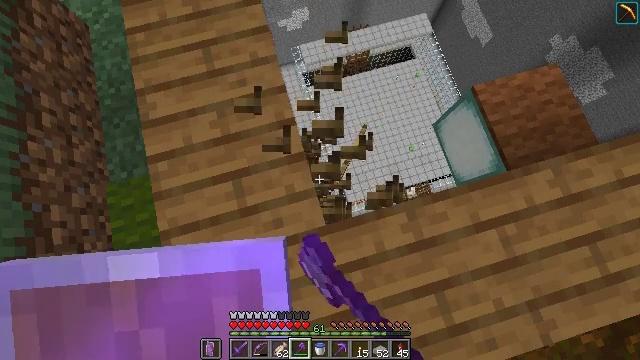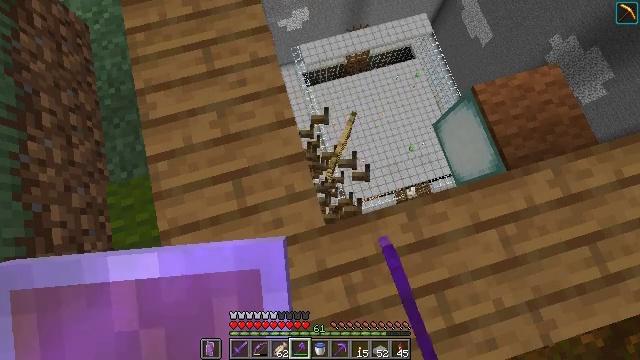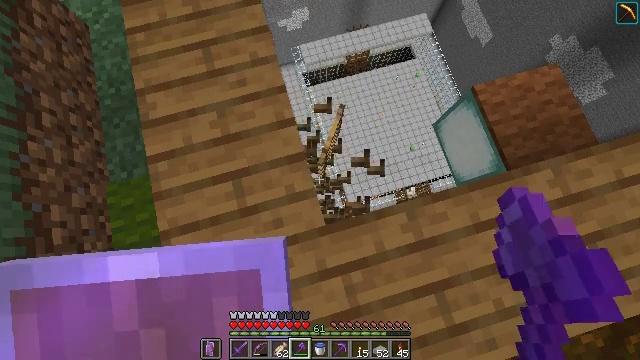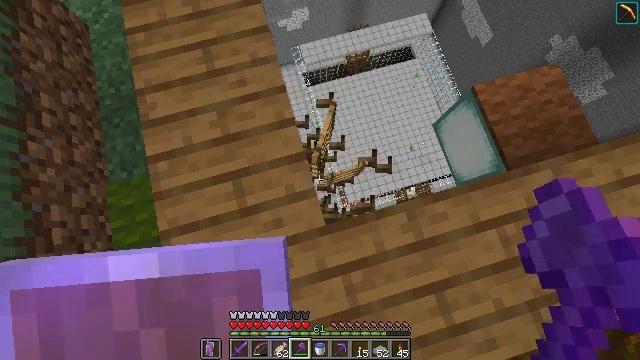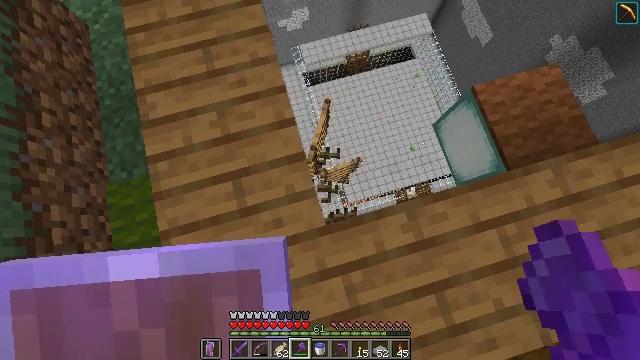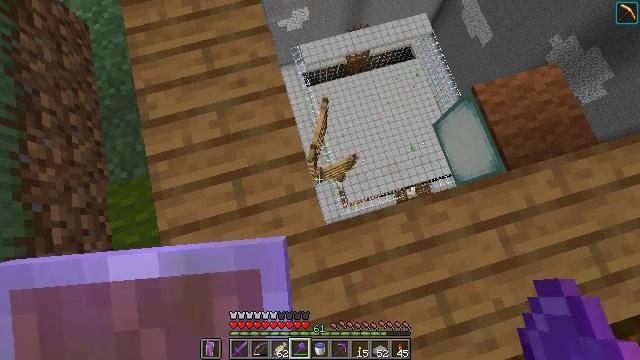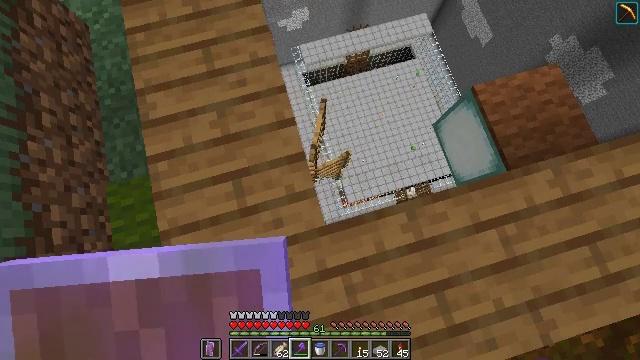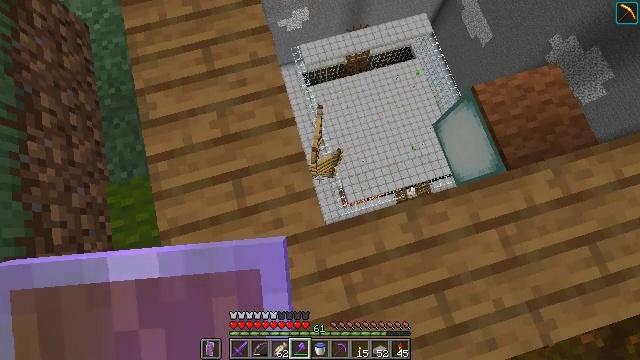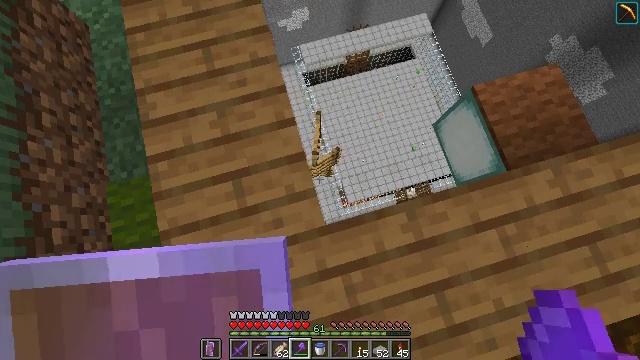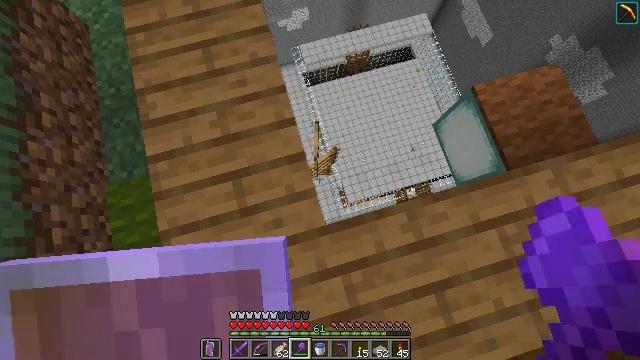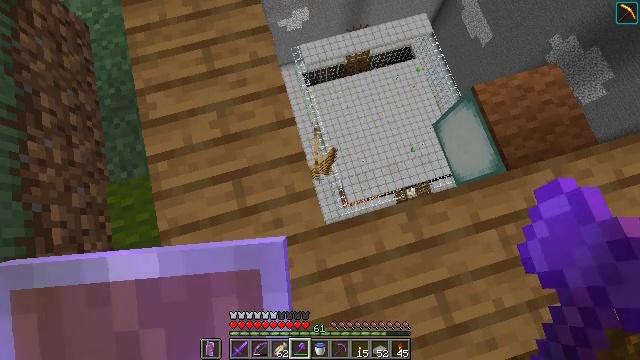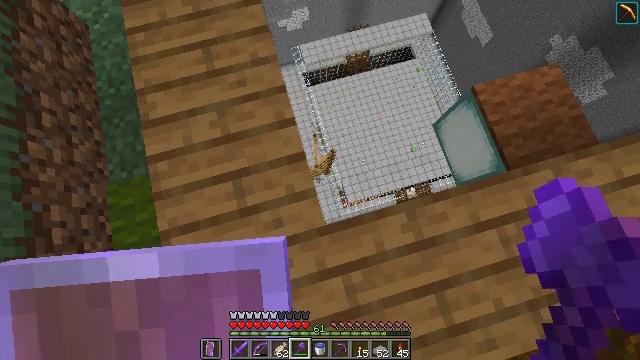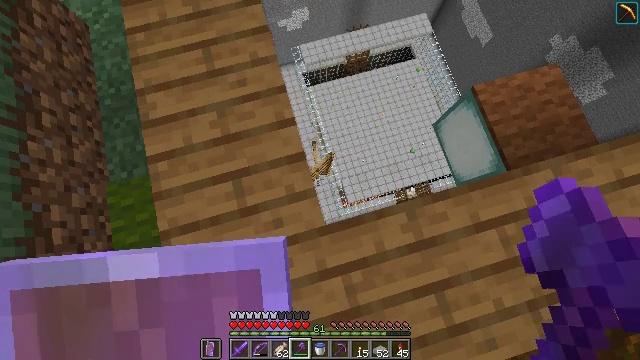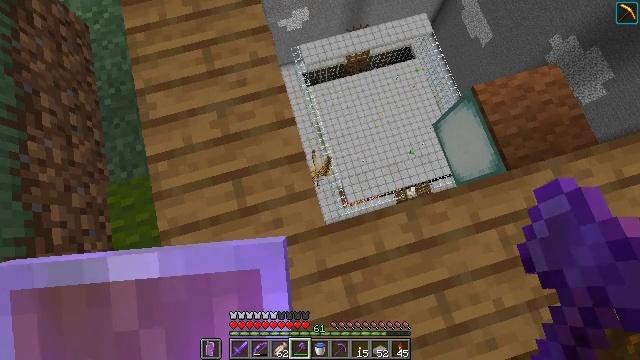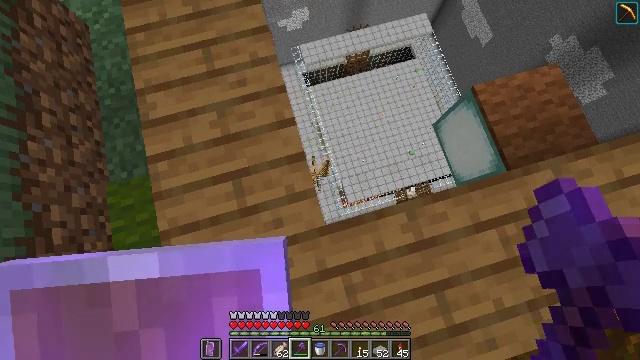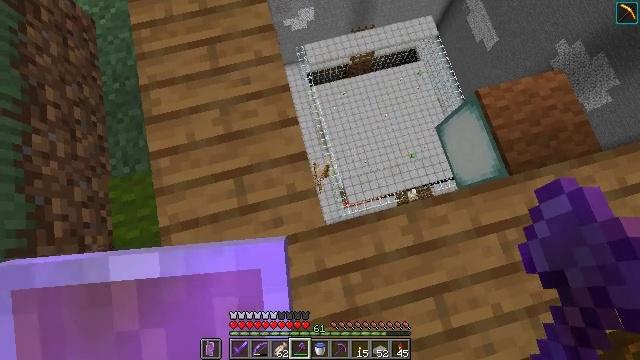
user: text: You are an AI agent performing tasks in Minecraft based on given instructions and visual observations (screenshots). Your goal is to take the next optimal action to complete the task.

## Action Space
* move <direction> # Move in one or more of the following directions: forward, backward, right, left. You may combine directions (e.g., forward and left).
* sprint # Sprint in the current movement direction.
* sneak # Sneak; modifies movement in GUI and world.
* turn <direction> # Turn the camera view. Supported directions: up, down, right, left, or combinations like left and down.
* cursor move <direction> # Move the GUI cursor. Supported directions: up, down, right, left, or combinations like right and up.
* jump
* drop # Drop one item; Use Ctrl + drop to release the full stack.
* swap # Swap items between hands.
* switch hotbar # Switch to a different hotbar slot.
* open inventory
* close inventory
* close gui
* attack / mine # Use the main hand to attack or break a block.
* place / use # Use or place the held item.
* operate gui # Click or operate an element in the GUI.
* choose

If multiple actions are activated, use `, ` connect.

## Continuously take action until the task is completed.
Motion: motion action
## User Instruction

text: Collect the ladder block.
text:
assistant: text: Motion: no_op
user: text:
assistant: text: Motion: no_op
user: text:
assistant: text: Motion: no_op
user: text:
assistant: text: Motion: no_op
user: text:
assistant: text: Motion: no_op
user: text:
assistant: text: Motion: no_op
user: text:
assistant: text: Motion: no_op
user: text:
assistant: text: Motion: no_op
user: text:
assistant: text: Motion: no_op
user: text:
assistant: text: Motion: no_op
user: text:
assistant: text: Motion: no_op
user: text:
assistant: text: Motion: no_op
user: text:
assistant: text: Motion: no_op
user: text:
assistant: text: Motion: no_op
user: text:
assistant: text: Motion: turn left
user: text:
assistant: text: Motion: move forward
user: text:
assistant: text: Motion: move forward
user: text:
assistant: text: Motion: move forward
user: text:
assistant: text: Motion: no_op
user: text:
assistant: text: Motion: no_op
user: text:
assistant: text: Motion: no_op
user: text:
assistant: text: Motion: no_op
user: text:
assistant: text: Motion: no_op
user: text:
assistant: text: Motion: no_op
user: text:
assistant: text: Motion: no_op
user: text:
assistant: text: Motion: no_op
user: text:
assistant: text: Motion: no_op
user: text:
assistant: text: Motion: no_op
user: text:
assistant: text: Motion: no_op
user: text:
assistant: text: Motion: move right